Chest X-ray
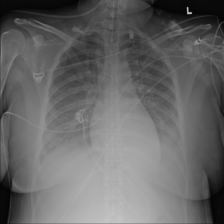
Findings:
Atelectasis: negative
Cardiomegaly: negative
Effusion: positive
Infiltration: negative
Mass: negative
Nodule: negative
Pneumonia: negative
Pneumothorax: negative
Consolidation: negative
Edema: negative
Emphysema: negative
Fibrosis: negative
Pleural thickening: negative
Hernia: negative